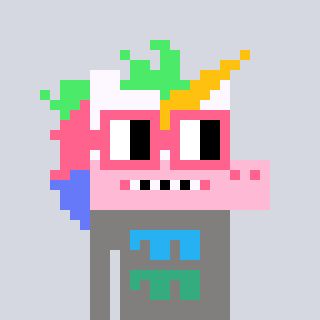
a pixel art character with square pink glasses, a unicorn-shaped head and a bluegrey-colored body on a cool background